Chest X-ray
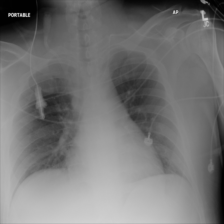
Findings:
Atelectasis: negative
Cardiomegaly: negative
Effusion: negative
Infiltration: negative
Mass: negative
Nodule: negative
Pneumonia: negative
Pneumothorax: negative
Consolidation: negative
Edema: negative
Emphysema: negative
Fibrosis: negative
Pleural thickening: negative
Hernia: negative